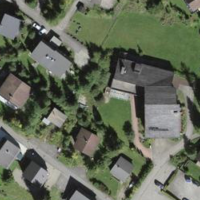
EUNIS habitat code: 55
Species observed at this site:
Phoenicurus ochruros
Sorbus aucuparia